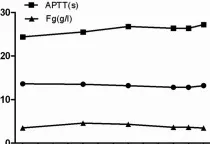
Blood coagulation and fibrinolytic data statistics of clinical course. (C, D and E) The white cell and platelet count, PT, APTT and Fg index remained at normal levels. PAMBA, p-aminomethylbenzoic acid; FDP, fibrin degradation product; ESR, erythrocyte sedimentation rate; PT, prothrombin time; APTT, activated partial thromboplastin time; Fg, fibrinogen.
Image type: pathology (pas)